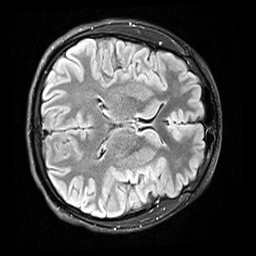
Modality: FLAIR
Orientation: axial
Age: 25
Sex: male
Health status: healthy
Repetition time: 12 s
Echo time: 0.095 s